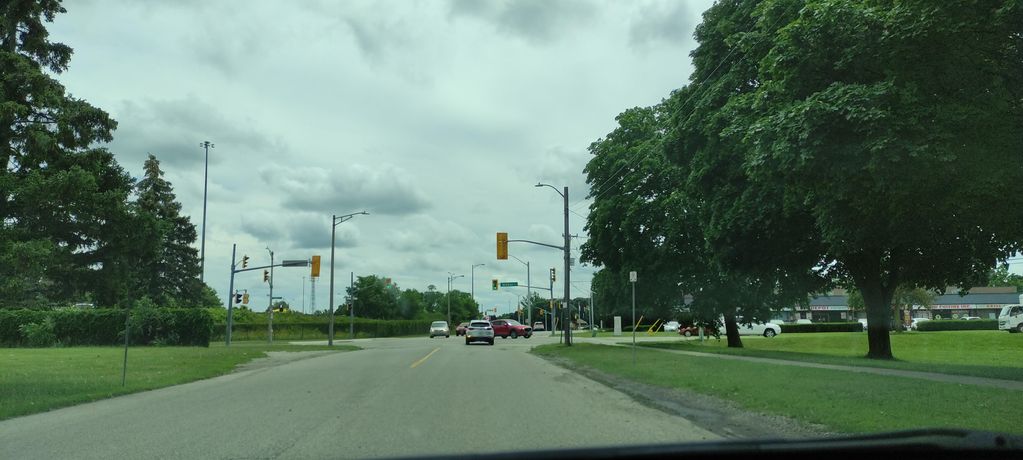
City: kitchener-waterloo